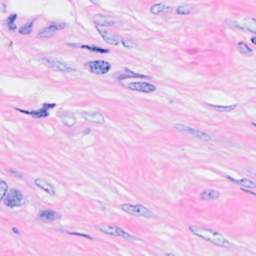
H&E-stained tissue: Breast